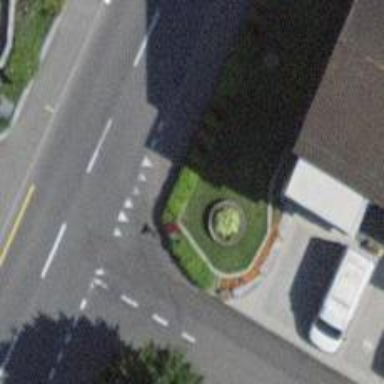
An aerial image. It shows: Kerb serving as barrier.